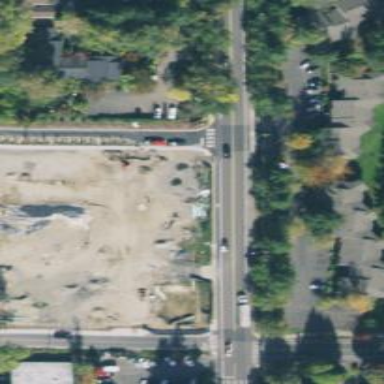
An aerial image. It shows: Crossing with paired lines marking on the road.